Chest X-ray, PA view. Patient: 73 years old, sex M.
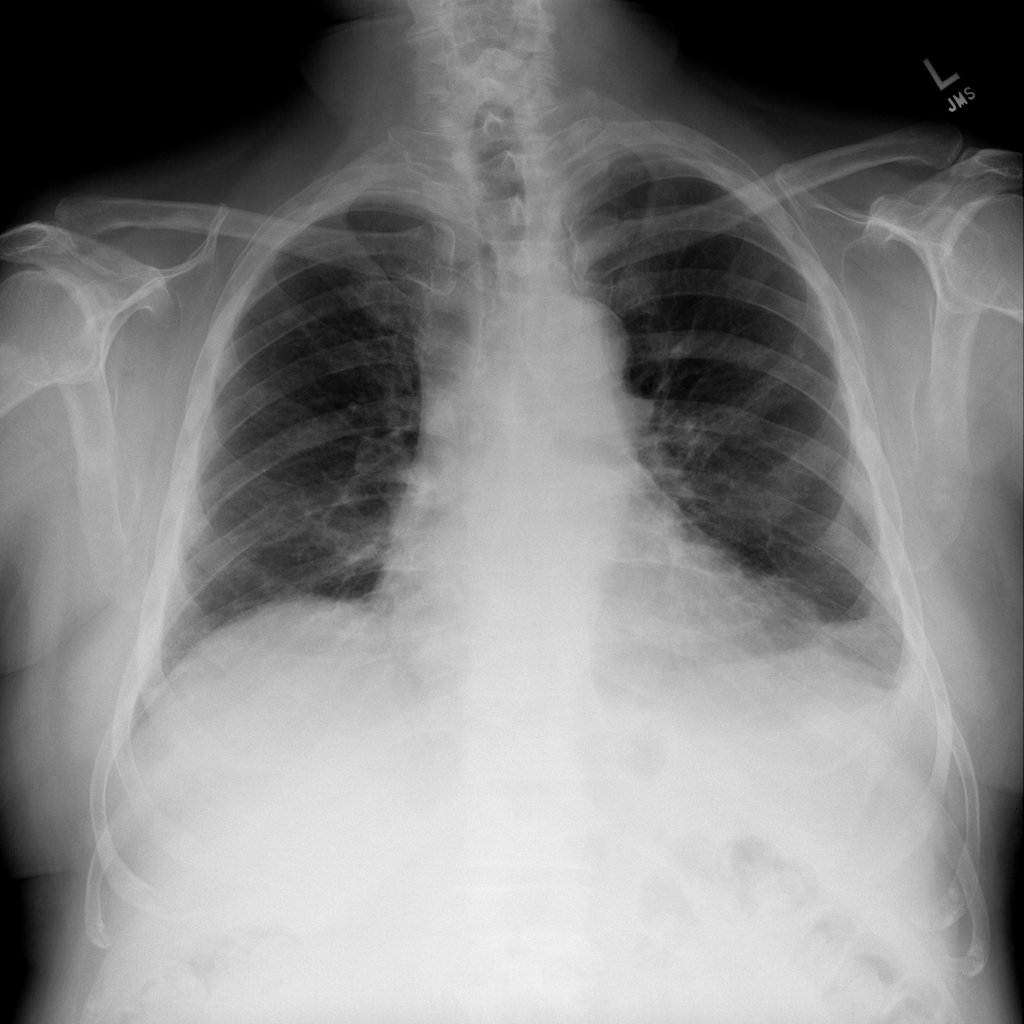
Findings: Effusion